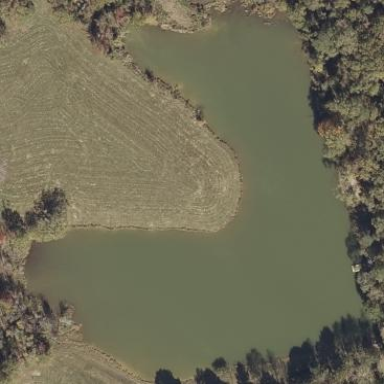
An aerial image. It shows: Reservoir of natural water.